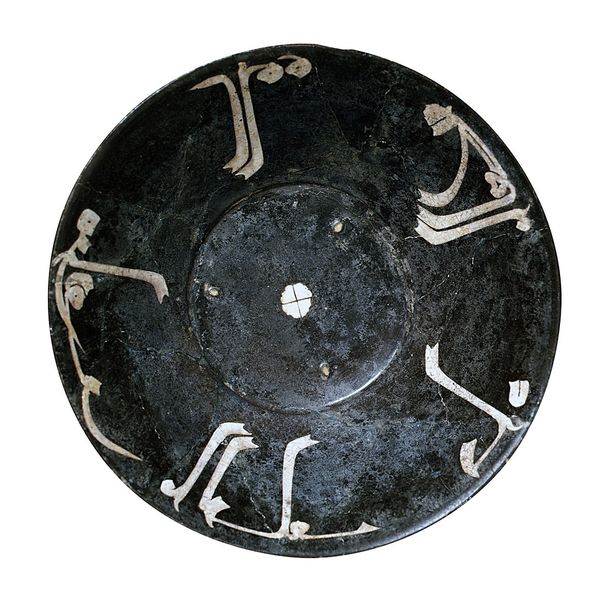
Standort: Hamburg
Institution: Museum für Kunst und Gewerbe Hamburg
Schlagwörter: schale, keramik, ton, schrift, becken, islam, kufi, bleiglasur, irdenware, schlickermalerei